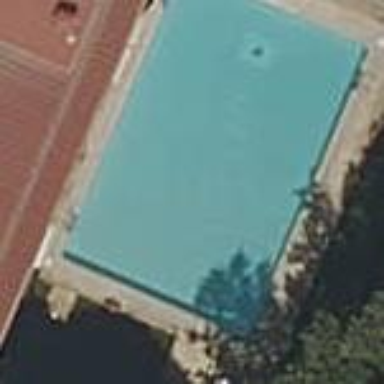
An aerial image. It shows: Swimming pool located in leisure land.